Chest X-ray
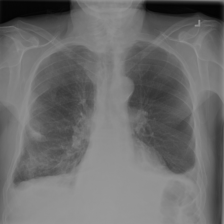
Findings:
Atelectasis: negative
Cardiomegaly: negative
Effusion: positive
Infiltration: positive
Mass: negative
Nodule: negative
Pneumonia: negative
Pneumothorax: negative
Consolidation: negative
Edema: negative
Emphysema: negative
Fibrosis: negative
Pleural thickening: negative
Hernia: negative